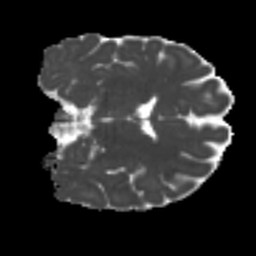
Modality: MD
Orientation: coronal
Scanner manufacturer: siemens
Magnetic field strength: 3 T
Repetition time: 4 s
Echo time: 0.0594 s